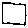
Label: square